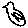
Label: bird